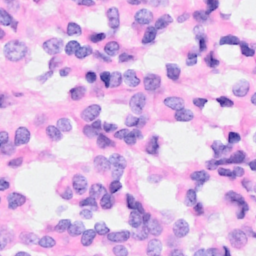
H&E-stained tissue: Breast